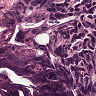
Metastatic tissue present: no